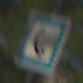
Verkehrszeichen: Fernsprecher
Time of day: MorningAfternoon
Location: Outdoor (Nature)
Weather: Clear
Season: Summer
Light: Natural